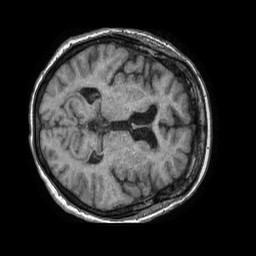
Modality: T1w
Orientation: axial
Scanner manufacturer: philips
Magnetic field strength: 1.5 T
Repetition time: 0.007606 s
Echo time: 0.003474 s